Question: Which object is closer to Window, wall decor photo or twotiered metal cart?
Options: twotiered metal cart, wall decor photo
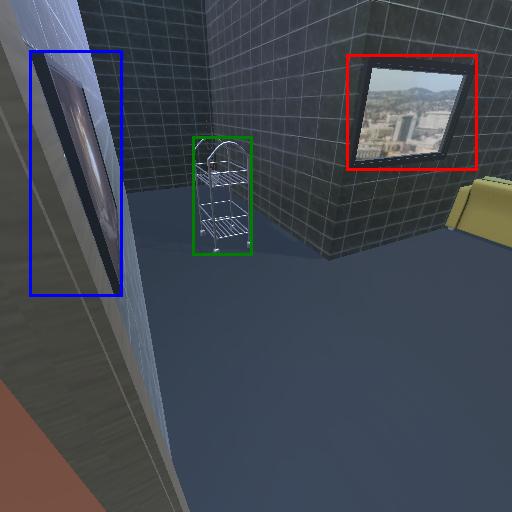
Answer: twotiered metal cart